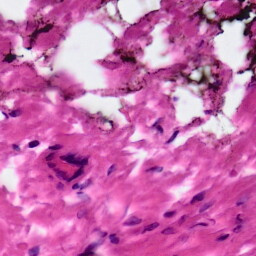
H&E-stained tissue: Ovarian